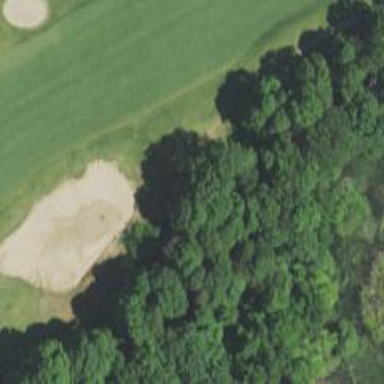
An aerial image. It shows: Golf fairway covered with lush grass.